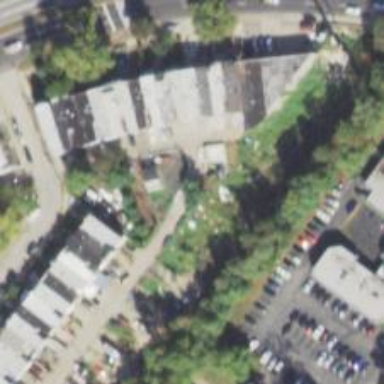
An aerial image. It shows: Alley classified as service road.